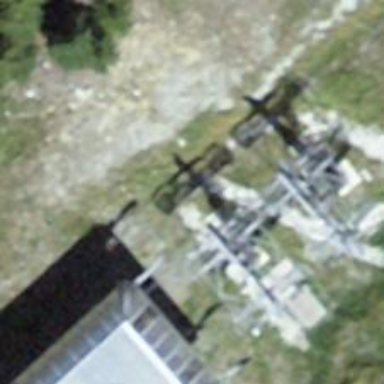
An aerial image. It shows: Pylon used for aerialway.